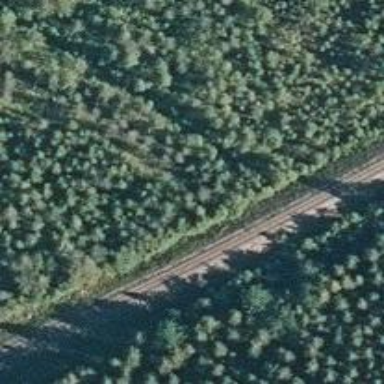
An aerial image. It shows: Continuous rail track.